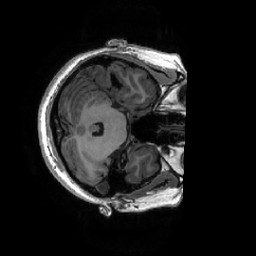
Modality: T1w
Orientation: axial
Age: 30
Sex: female
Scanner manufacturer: ge
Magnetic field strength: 3 T
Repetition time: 0.0073 s
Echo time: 0.003 s